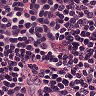
Metastatic tissue present: no